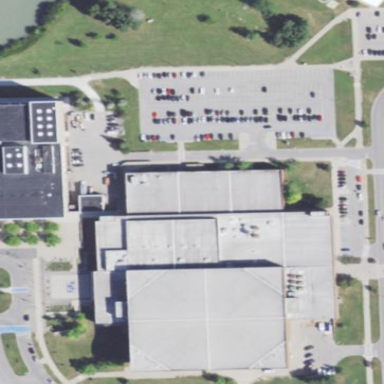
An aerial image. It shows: Sports center building featuring basketball court.